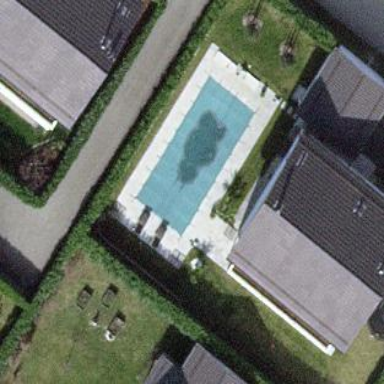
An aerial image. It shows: Swimming pool located in leisure land.